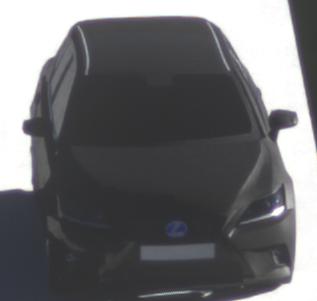
Make: Lexus
Model: CT 200h
Detailed model: CT (A10)
Model produced from: 2014/03
Model produced until: 2017/10
Doors: 5
Color: black
Road condition: dry road
Daytime: sunrise or sunset
Contrast: medium contrast